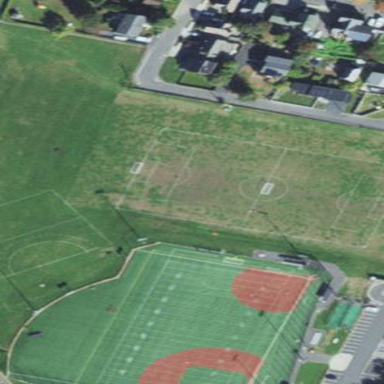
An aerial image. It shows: Recreation ground.